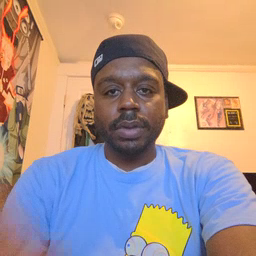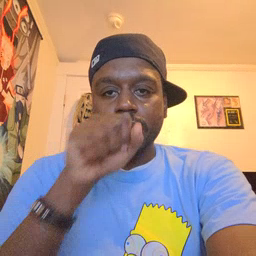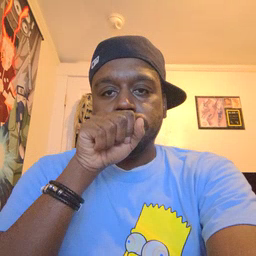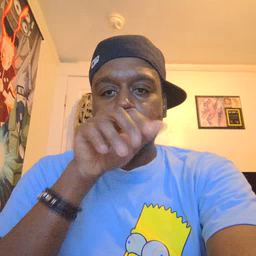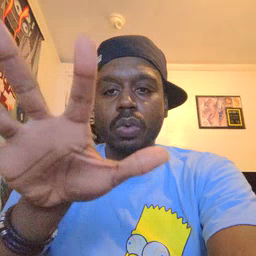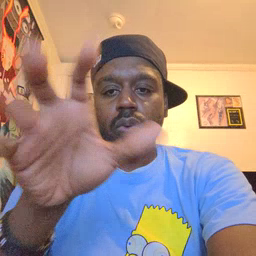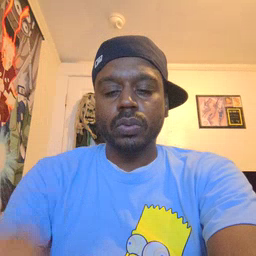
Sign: blow